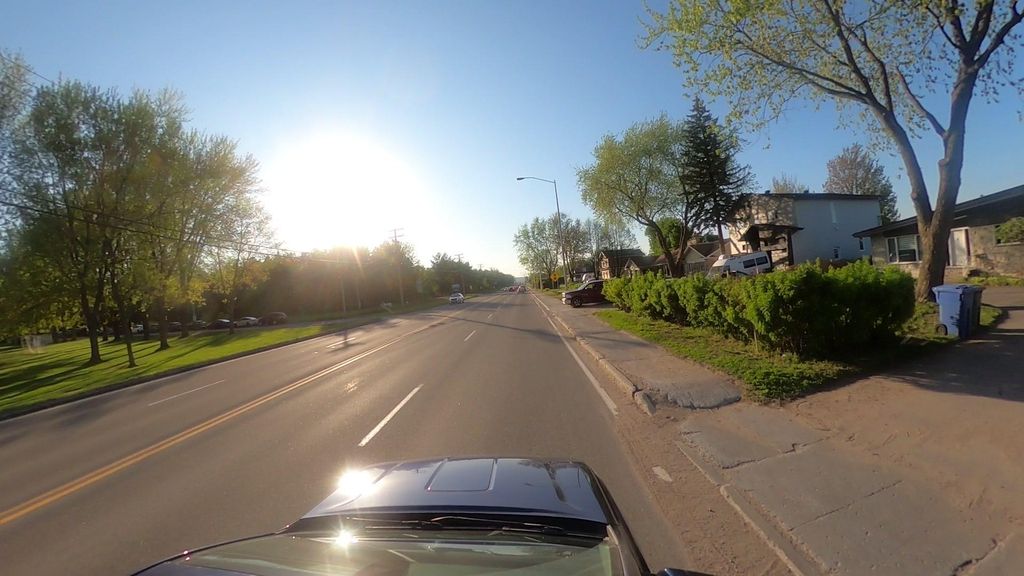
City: quebec_city